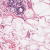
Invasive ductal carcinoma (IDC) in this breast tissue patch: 0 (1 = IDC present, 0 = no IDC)